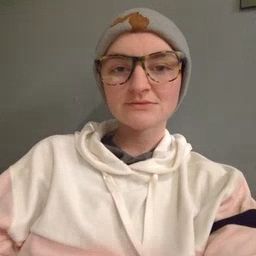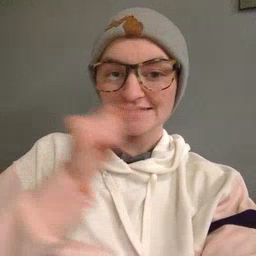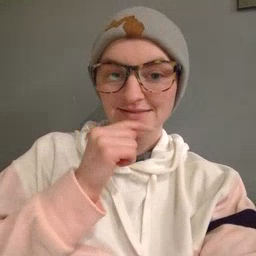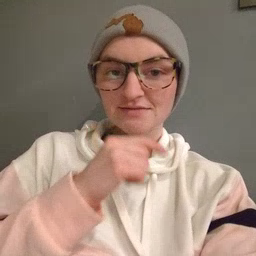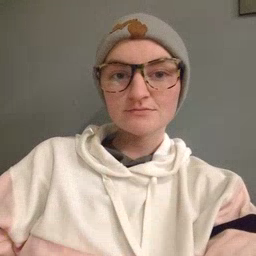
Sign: toothbrush